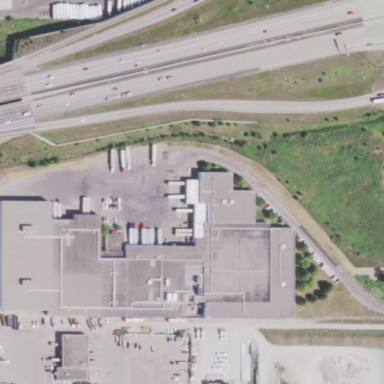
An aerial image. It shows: Industrial area with warehouse.